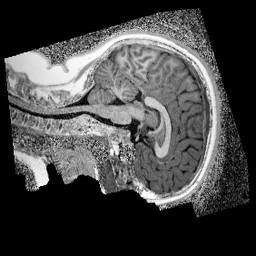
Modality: UNIT1_denoised
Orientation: sagittal
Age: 12
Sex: female
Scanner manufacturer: siemens
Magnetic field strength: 3 T
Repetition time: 4 s
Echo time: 0.00299 s